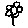
Label: flower